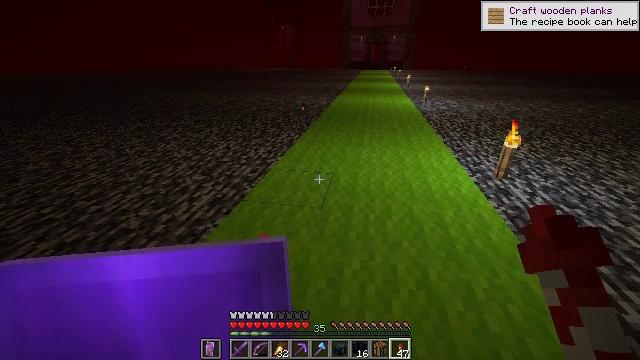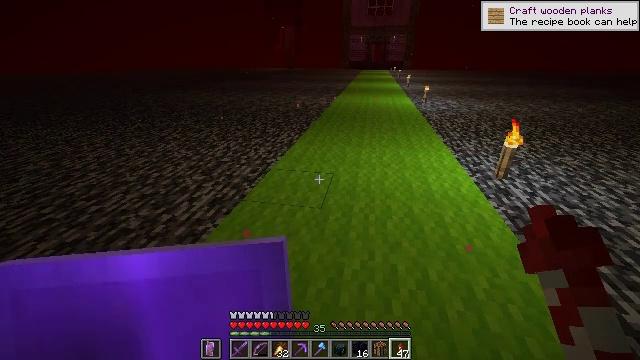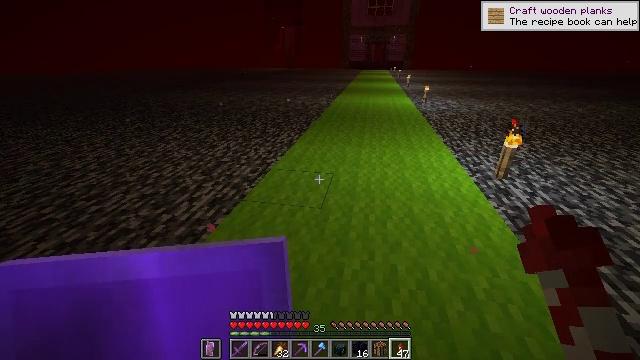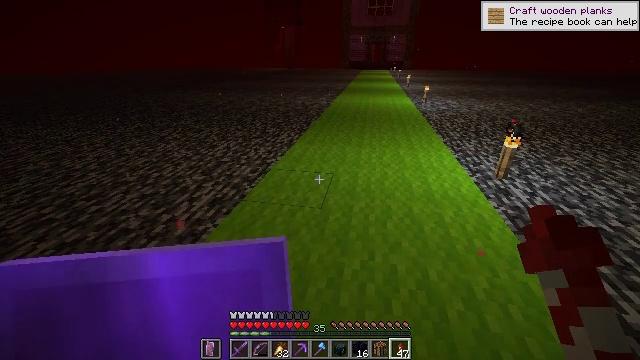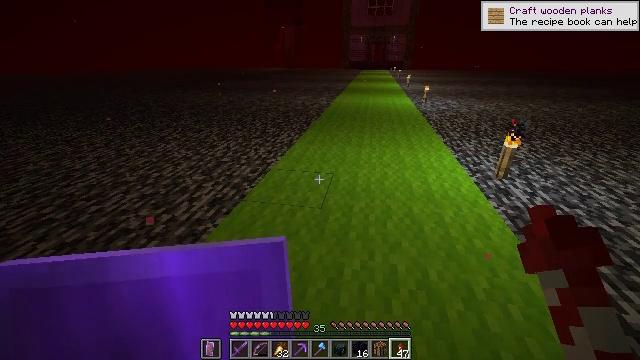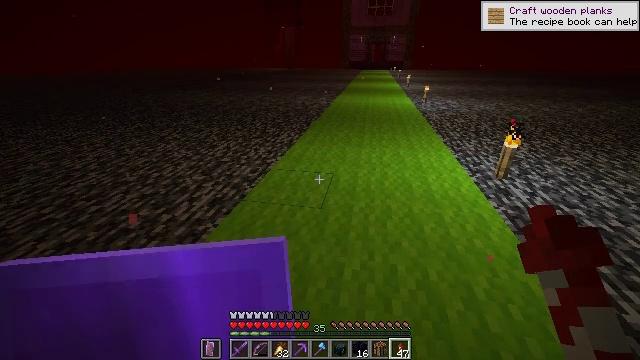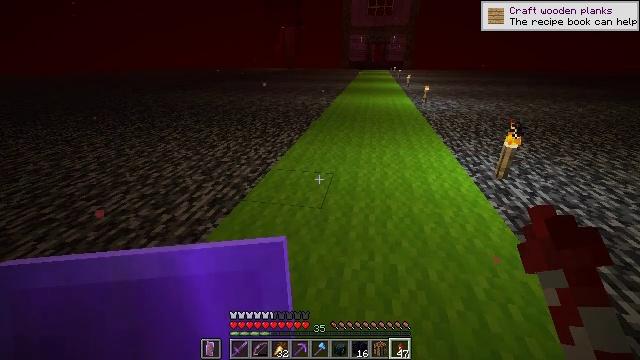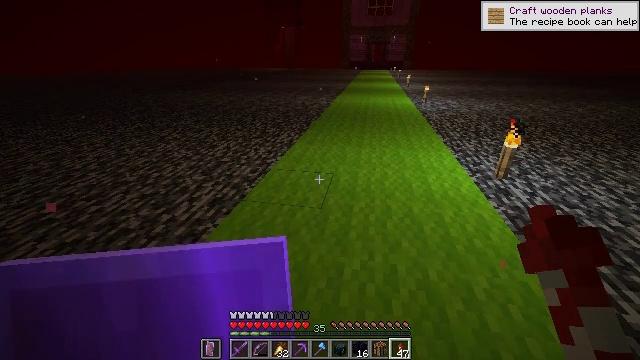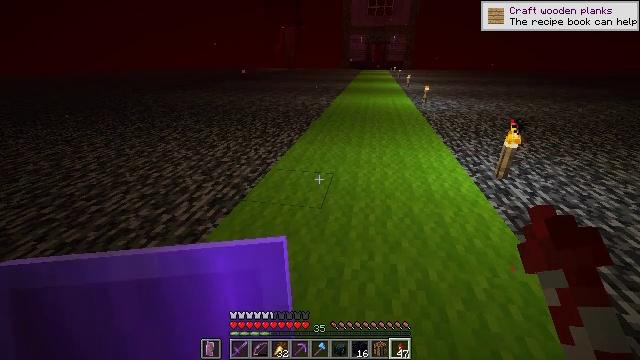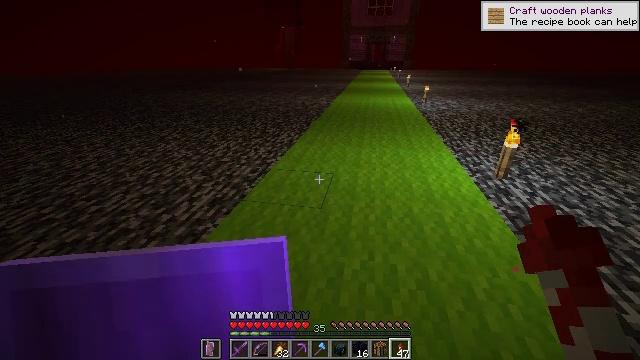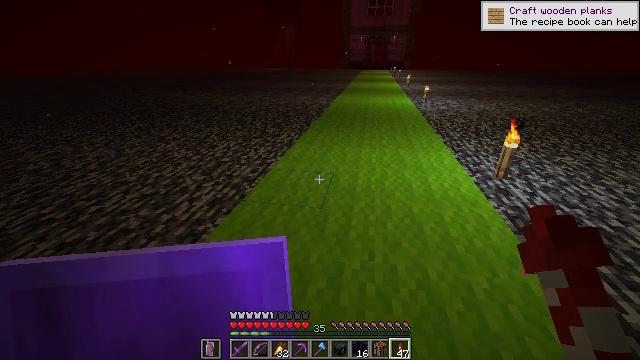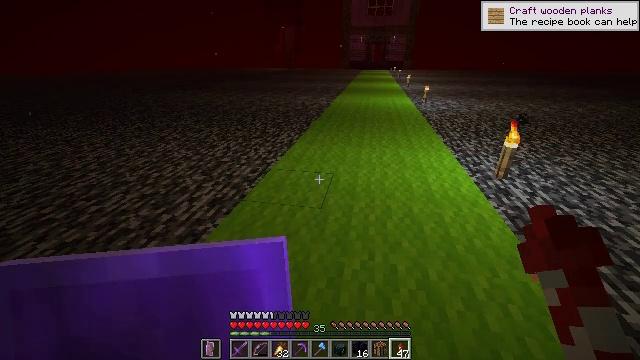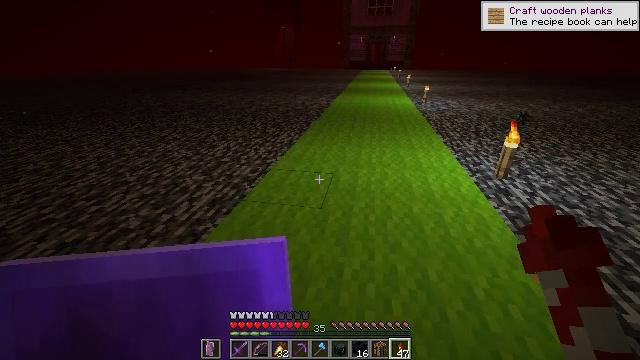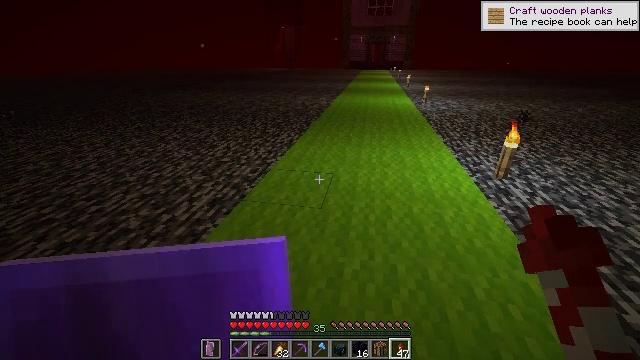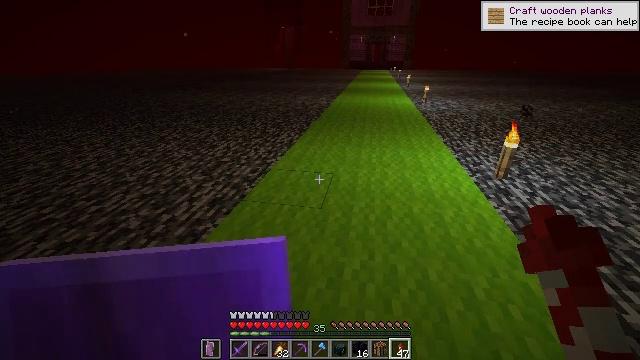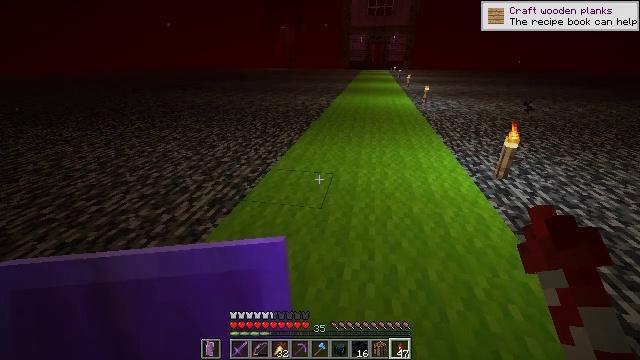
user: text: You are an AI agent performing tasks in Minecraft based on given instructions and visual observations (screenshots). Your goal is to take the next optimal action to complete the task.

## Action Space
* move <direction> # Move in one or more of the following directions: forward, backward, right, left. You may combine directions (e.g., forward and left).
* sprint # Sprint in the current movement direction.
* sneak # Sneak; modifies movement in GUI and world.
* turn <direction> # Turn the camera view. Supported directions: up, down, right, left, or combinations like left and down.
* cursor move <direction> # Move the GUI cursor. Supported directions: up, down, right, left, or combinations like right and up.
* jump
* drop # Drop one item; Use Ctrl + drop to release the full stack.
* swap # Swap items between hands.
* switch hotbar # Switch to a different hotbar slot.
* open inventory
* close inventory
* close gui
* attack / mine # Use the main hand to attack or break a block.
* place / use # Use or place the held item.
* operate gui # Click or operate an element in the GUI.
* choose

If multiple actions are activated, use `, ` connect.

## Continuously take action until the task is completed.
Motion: motion action
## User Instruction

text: Obtain a light gray carpet from the crafting table.
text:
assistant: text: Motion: attack / mine
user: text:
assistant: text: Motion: attack / mine
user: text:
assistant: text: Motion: attack / mine
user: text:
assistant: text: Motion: attack / mine
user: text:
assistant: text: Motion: attack / mine
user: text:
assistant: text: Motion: attack / mine
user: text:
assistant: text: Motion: attack / mine
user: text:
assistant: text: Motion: attack / mine
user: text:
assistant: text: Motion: attack / mine
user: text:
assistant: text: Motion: attack / mine
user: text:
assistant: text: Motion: attack / mine
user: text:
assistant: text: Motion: attack / mine
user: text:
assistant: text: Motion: attack / mine
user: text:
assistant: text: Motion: attack / mine
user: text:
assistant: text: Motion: attack / mine
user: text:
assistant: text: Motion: attack / mine
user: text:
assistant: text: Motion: attack / mine
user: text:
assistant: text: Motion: attack / mine
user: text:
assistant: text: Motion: attack / mine
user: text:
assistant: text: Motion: attack / mine
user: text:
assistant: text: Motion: attack / mine
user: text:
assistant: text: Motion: attack / mine
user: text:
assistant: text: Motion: attack / mine
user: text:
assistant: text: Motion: attack / mine
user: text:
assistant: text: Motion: attack / mine
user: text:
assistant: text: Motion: attack / mine
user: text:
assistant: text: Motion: attack / mine
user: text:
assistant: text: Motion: attack / mine
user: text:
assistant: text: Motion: attack / mine
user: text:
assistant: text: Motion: attack / mine